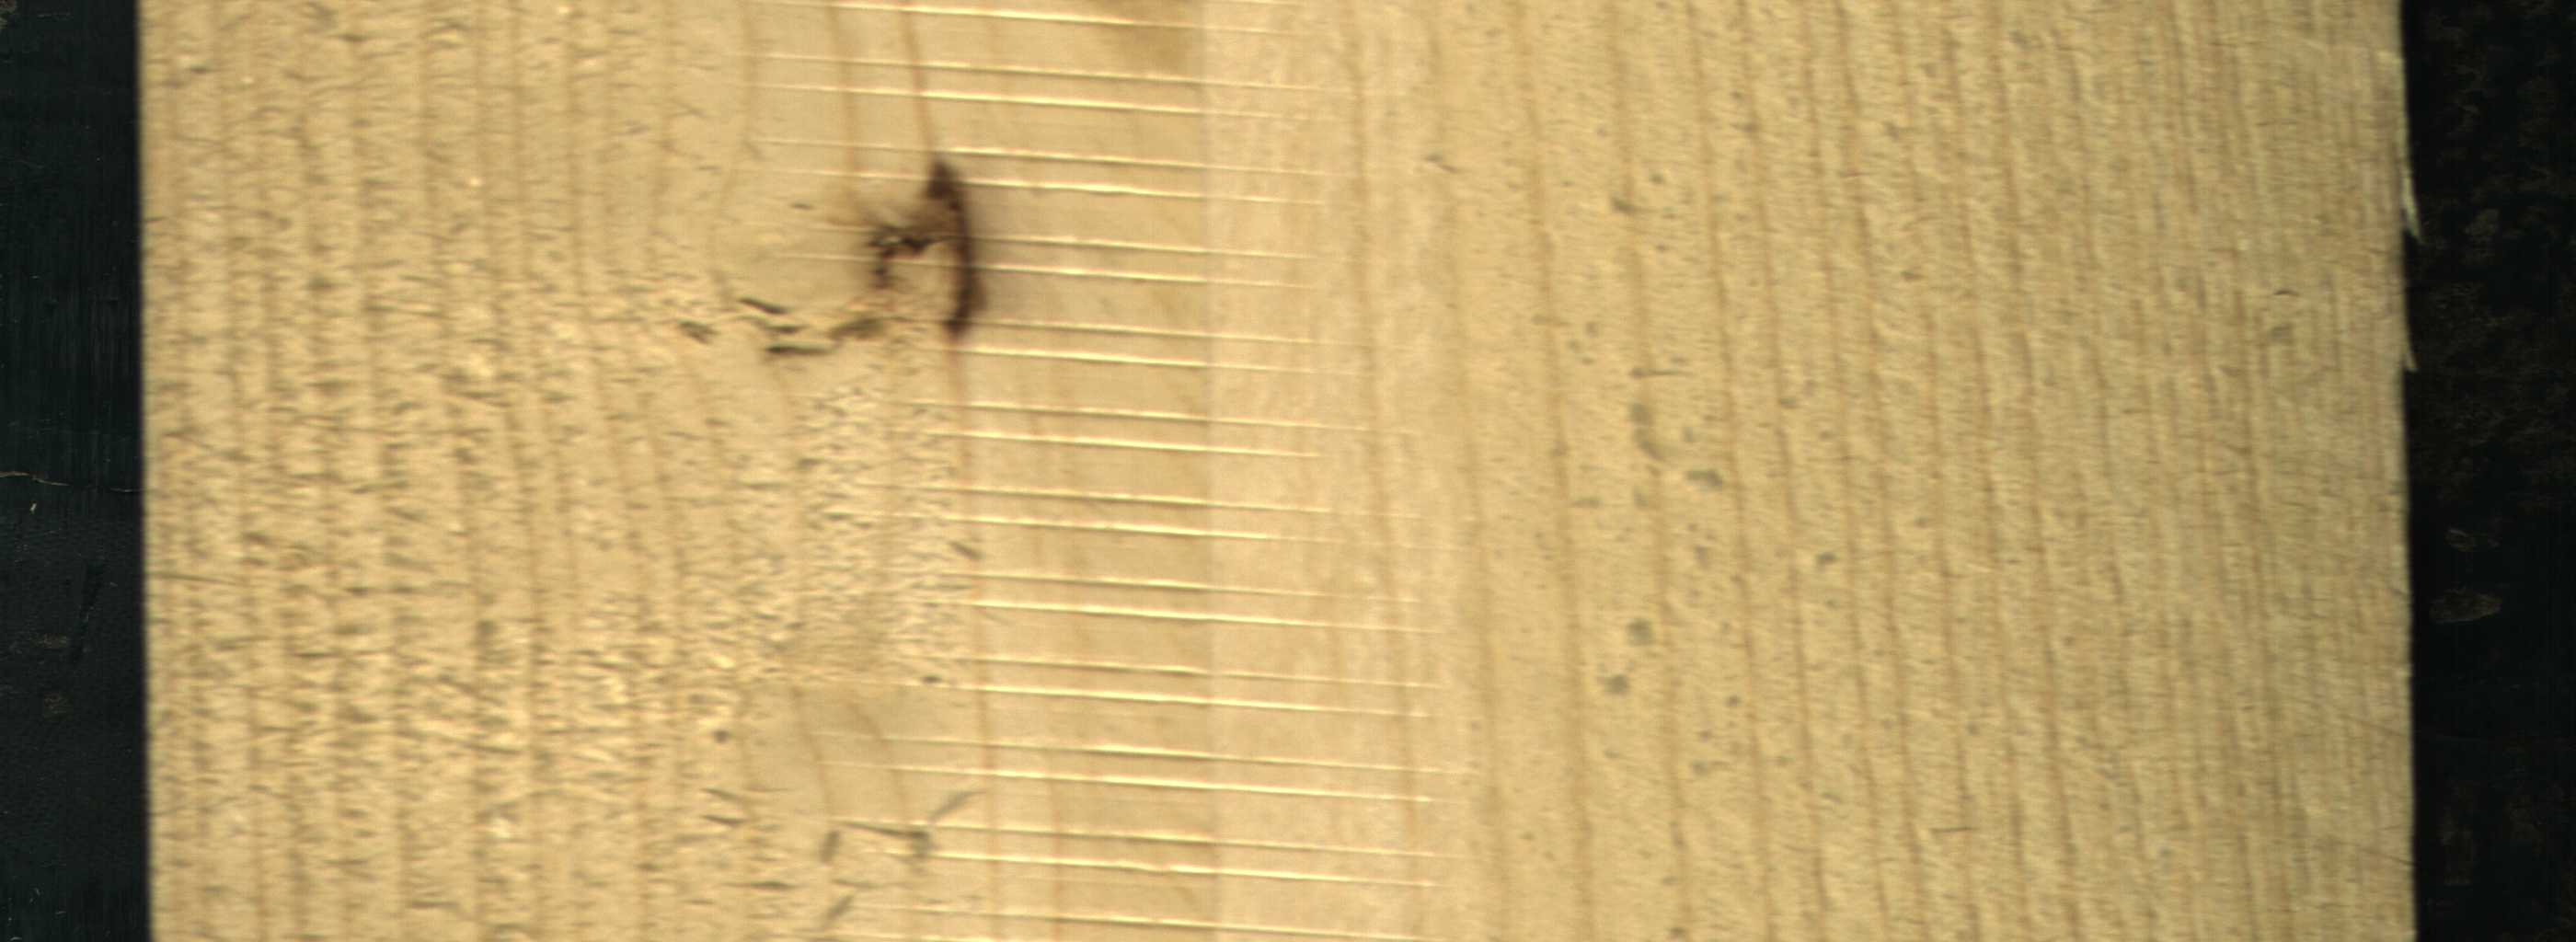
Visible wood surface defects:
resin